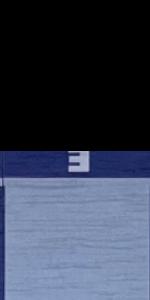
Label: Empty